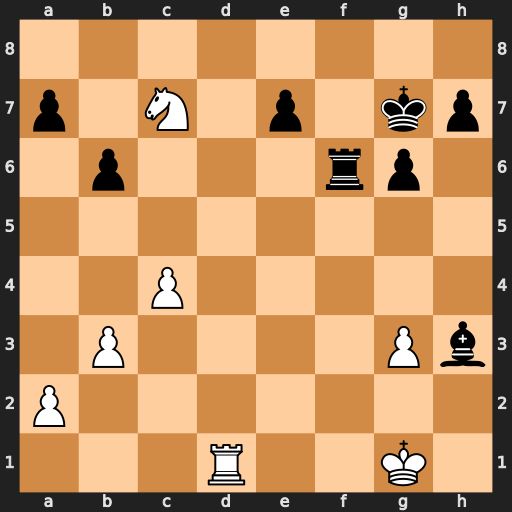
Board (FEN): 8/p1N1p1kp/1p3rp1/8/2P5/1P4Pb/P7/3R2K1
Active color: w
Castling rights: -
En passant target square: -
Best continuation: Ne8+ Kf8 Nxf6